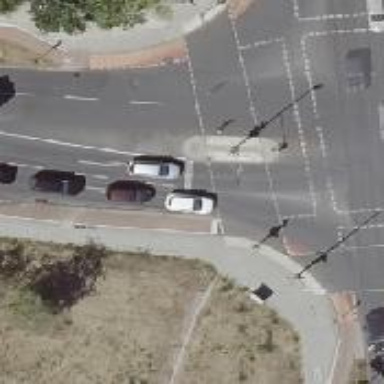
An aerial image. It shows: Road with traffic signals.